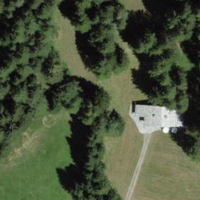
EUNIS habitat code: 52
Species observed at this site:
Pimpinella major